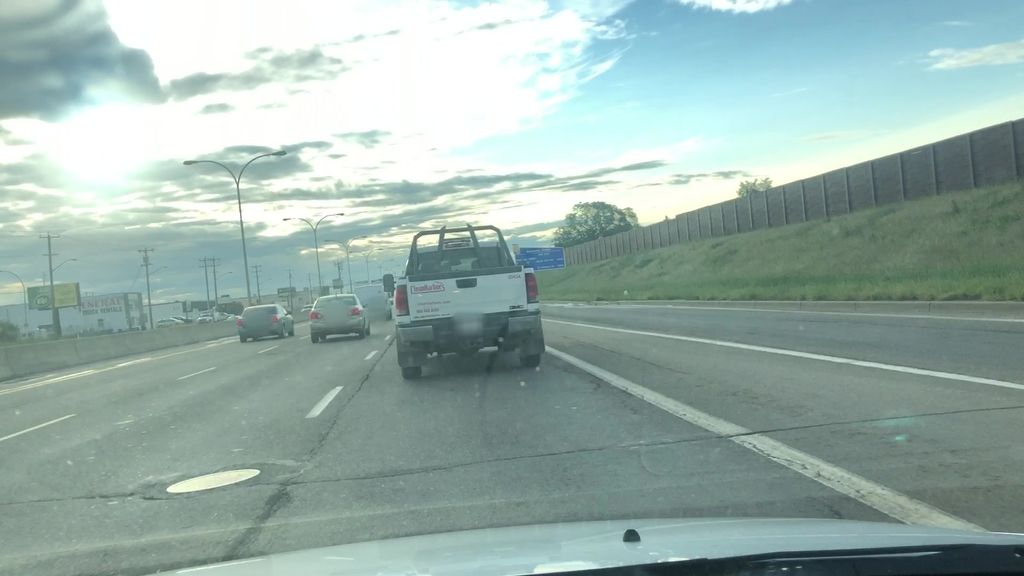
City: edmonton